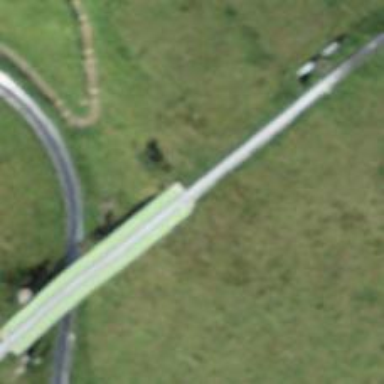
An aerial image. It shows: Miniature railway bridge leading to summer toboggan attraction. The sport of tobogganing can be enjoyed here.